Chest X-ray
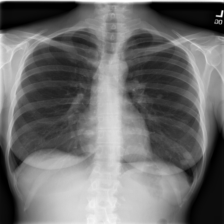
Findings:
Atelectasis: negative
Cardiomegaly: negative
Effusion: negative
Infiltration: negative
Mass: negative
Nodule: negative
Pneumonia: negative
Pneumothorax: negative
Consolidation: negative
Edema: negative
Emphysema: negative
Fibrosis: negative
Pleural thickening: negative
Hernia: negative